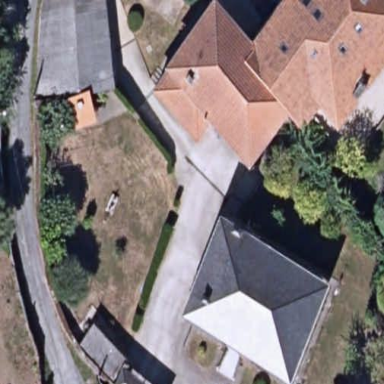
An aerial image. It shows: Simple house.